Question: Basically the question is:
how do i get the ImageID from a repeater so that i can pass it with a query string on button click?
For example: i need to edit a Image Details , each image have a edit button
As shown below:( generated by repeater)

c# code:
'''
var List = new List<Images>();
foreach (DataRow dr in picture.Rows)
{
DateTime DateTemp = DateTime.Parse(dr["date"].ToString());
var childPhoto = new Images()
{
DateTaken = DateTemp.ToString("MM/dd/yyyy"),
PlaceTaken = dr["place"].ToString(),
DetailedInfo = dr["info"].ToString(),
ImageID = dr["ImageId"].ToString()
};
childList.Add(childPhoto);
}
ShowPhotoRepeater.DataSource = List;
ShowPhotoRepeater.DataBind();
}
}
}
protected void btnEditChildPhoto_Click(object sender, EventArgs e)
{
Response.Redirect("EditPhoto.aspx?ImageID=" + ));
}
'''
My aspx code:
'''
<asp:Repeater ID="ShowProfileRepeater" runat="server">
<ItemTemplate>
<table>
<tr>
<td width = "15%" rowspan="6"><%--<asp:Image ID="ImgPhoto" runat=server />--%>
<%--<asp:Image ID="childImage" ImageUrl="<%#Eval("ImgUrl")%>" runat="server" />--%>
<asp:Image ID="childImage" ImageUrl="~/img/missing children pictures/shearwey.jpg" CssClass="content_image" runat="server" />
</td><br />
<td width = "15%">Name:</td>
<td width = "70%">
<asp:Label ID="lblChildName" runat="server" Text='<%#Eval("Name")%>'></asp:Label></td>
<td >
<asp:Button ID="btnEditChildProfile" runat="server" Text="Edit" />
</td>
</tr>
<tr>
<td width = "15%">Gender:</td>
<td width = "55%">
<asp:Label ID="lblChildGender" runat="server" Text='<%#Eval("Gender")%>'></asp:Label></td>
<td></td>
</tr>
<tr>
<td width = "10%">Date Of Birth:</td>
<td width = "55%">
<asp:Label ID="lblChildDOB" runat="server" Text='<%#Eval("DOB")%>'></asp:Label></td>
<td></td>
</tr>
<tr>
<td width = "10%">Country:</td>
<td width = "55%">
<asp:Label ID="lblChildCountry" runat="server" Text='<%#Eval("Country")%>'></asp:Label></td>
<td></td>
</tr>
<tr>
<td width = "10%">Missing Date:</td>
<td width = "55%">
<asp:Label ID="lblChildMissingDt" runat="server" Text='<%#Eval("MissingDt")%>'></asp:Label></td>
<td></td>
</tr>
<tr>
<td width = "10%">Last Seen Location:</td>
<td width = "55%">
<asp:Label ID="lblChildLaseSeenLoc" runat="server" Text='<%#Eval("LastSeenLoc")%>'></asp:Label></td>
<td></td>
</tr>
</table>
</ItemTemplate>
</asp:Repeater>
'''
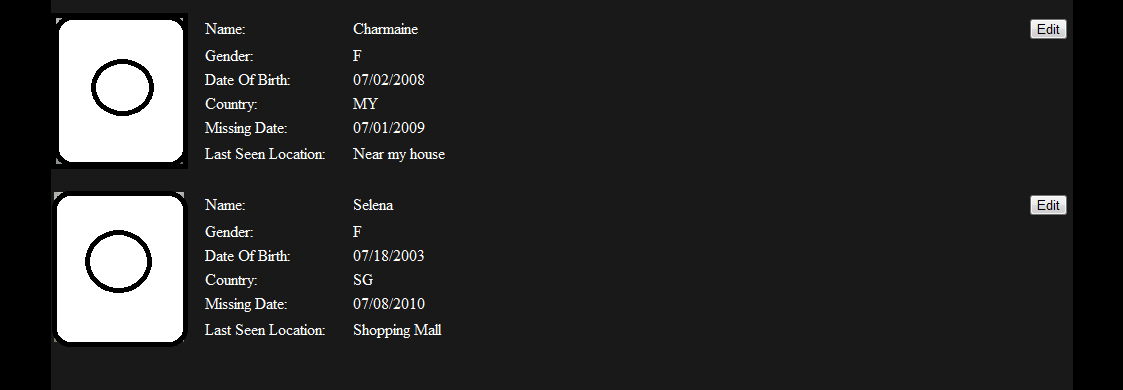
Answer: '''
<asp:Button ID="btnEditChildProfile" runat="server" Text="Edit" CommandArgument='<%# Eval("ImageId")%>' />
protected void btnEditChildPhoto_Click(object sender, EventArgs e)
{
var btn = (Button)sender;
Response.Redirect("EditPhoto.aspx?ImageID=" + btn.CommandArgument));
}
'''
Or
'''
<a href='EditPhoto.aspx?ImageID=<%# Eval("ImageId") %>' >Edit</a>
'''